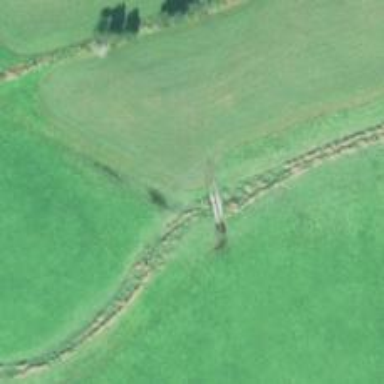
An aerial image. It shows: Track road over agricultural area.